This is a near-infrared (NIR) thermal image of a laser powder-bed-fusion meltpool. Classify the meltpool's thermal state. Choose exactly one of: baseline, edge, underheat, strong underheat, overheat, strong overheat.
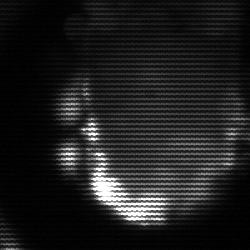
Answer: baseline